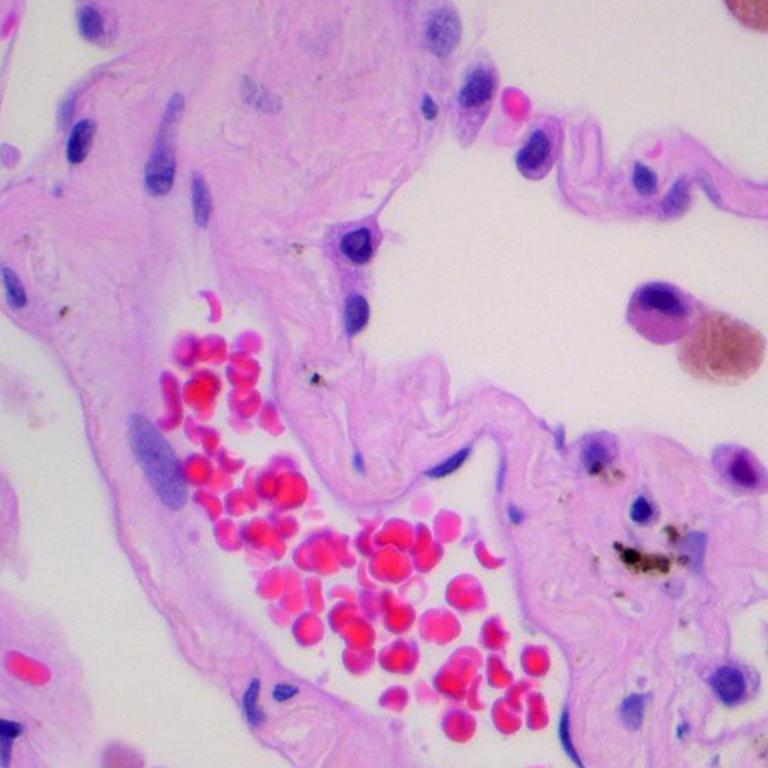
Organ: lung
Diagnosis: benign